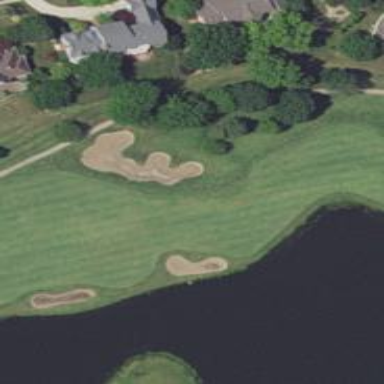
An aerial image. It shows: Golf hole.